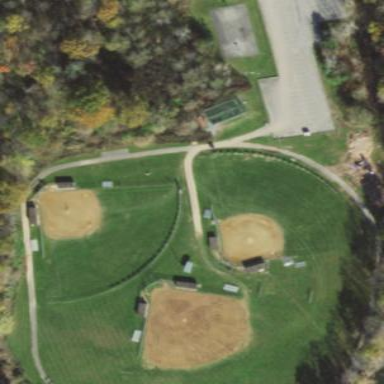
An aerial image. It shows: Baseball pitch for leisure land.